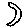
Label: moon